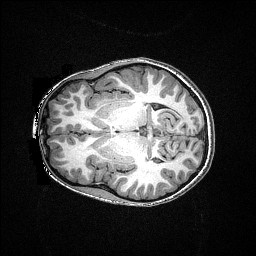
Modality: T1w
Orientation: axial
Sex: male
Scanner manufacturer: siemens
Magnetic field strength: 3 T
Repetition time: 2.3 s
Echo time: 0.00336 s